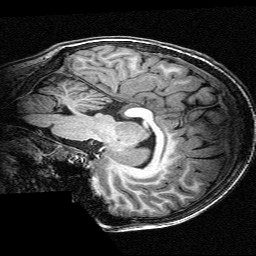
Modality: T1w
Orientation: sagittal
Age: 13
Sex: male
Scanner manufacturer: siemens
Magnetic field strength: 3 T
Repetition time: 2.3 s
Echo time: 0.00336 s